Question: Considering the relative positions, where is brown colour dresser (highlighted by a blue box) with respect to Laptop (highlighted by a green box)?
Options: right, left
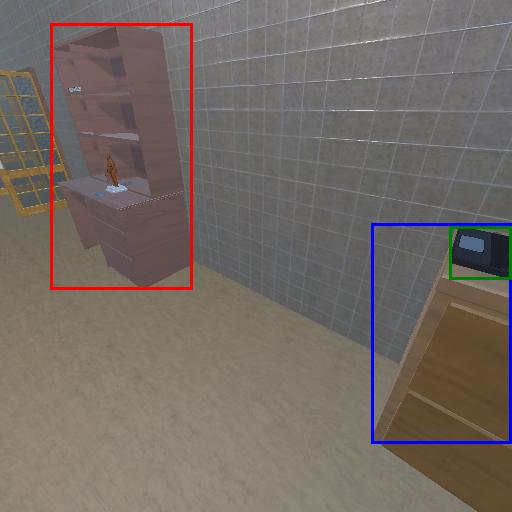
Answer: right